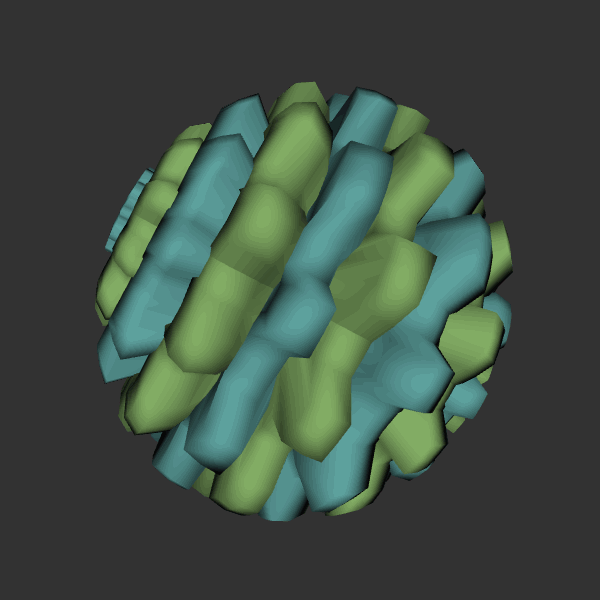
Background: dark